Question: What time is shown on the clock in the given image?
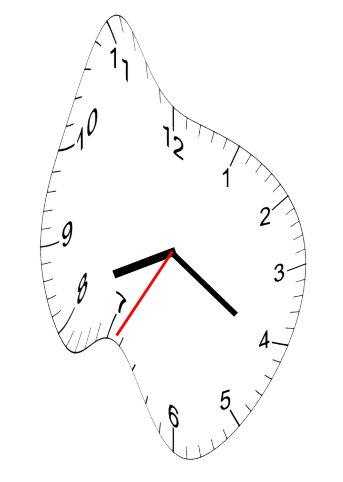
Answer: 08:20:35